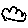
Label: cloud